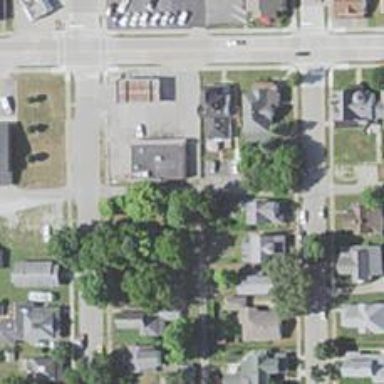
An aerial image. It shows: Alley classified as service road.